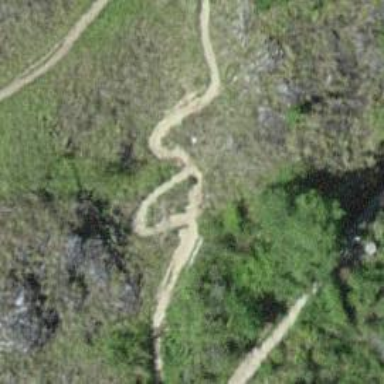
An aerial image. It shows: Rocky path.